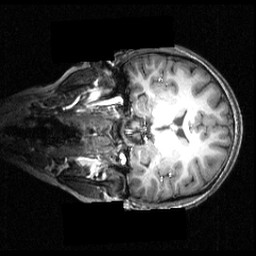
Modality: T1w
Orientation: coronal
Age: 20
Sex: female
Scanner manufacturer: siemens
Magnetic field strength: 3.951 T
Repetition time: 1.5 s
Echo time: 0.00335 s